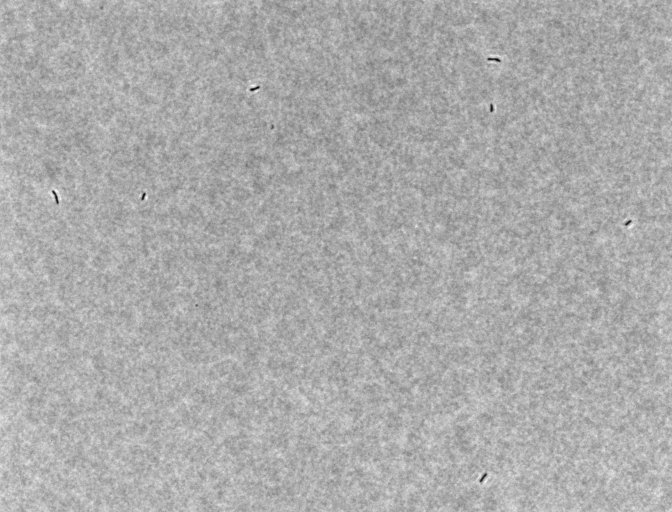
Phase contrast microscopy, 20x objective, 3 h incubation